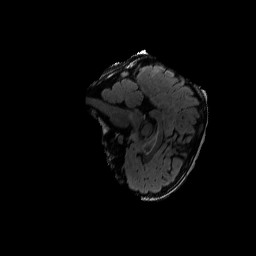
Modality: FLAIR
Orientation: sagittal
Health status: ill
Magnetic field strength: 3 T